Question: I am taking the "Flipped Text" imageView and rotating it while moving it downwards on the screen and adjusting the frame. I am also swapping out the image for a different, but similar image.
Everything works as indicated except for the image crossfade is still showing the original position for the fade-out instead of following the movement. This screenshot shows the original, transition and end states for the animation, and clearly shows the problem.

My code looks like this ('logoImage' is a 'UIImageView'):
'''
// Swap it
self.logoImage.image = [UIImage imageNamed:@"logo.png"];
CATransition *transition = [CATransition animation];
transition.duration = duration;
transition.timingFunction = [CAMediaTimingFunction functionWithName:kCAMediaTimingFunctionEaseInEaseOut];
transition.type = kCATransitionFade;
[self.logoImage.layer addAnimation:transition forKey:nil];
// Spin it
CABasicAnimation* spinAnimation = [CABasicAnimation animationWithKeyPath:@"transform.rotation"];
spinAnimation.toValue = [NSNumber numberWithFloat:6*M_PI];
spinAnimation.duration = duration;
spinAnimation.timingFunction = [CAMediaTimingFunction functionWithName:kCAMediaTimingFunctionEaseInEaseOut];
spinAnimation.removedOnCompletion = YES;
spinAnimation.fillMode = kCAFillModeForwards;
[self.logoImage.layer addAnimation:spinAnimation forKey:@"spinAnimation"];
// Shrink it and Move it
CGRect newFrame = [self logoFrameForInterfaceOrientation:self.interfaceOrientation];
[UIView animateWithDuration:duration
delay:0.0
options:UIViewAnimationCurveEaseOut
animations:^{
self.logoImage.frame = newFrame;
}
completion:nil];
'''
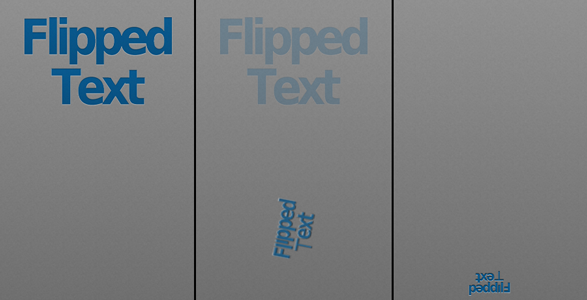
Answer: Try swapping the image in the . (currently nil)
If they are substantially different, you can use a second UIImageView. Fade one out while you fade one in. You can either do this while they are translating, or wait for the "shrunken" original to arrive and fade it out while the "better" smaller version fades in.
Then remove the unneeded extra view in the completion block of that animation.